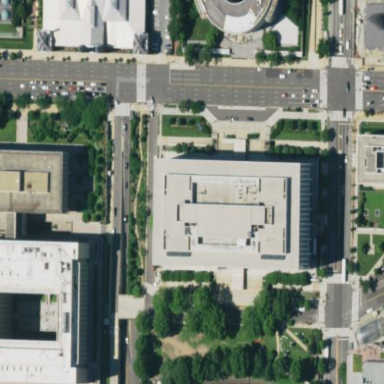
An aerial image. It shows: Government office building.